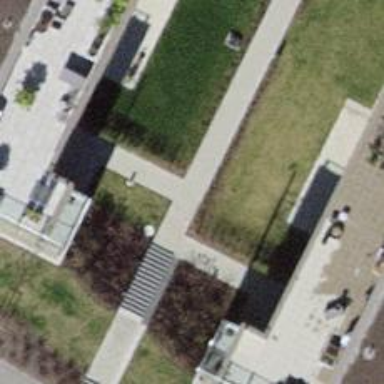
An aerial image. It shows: Path made of paving stones.